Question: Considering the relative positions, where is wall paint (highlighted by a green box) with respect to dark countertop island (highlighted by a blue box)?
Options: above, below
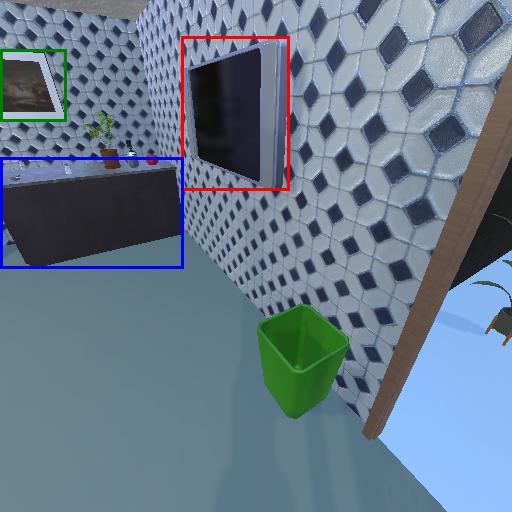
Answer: above